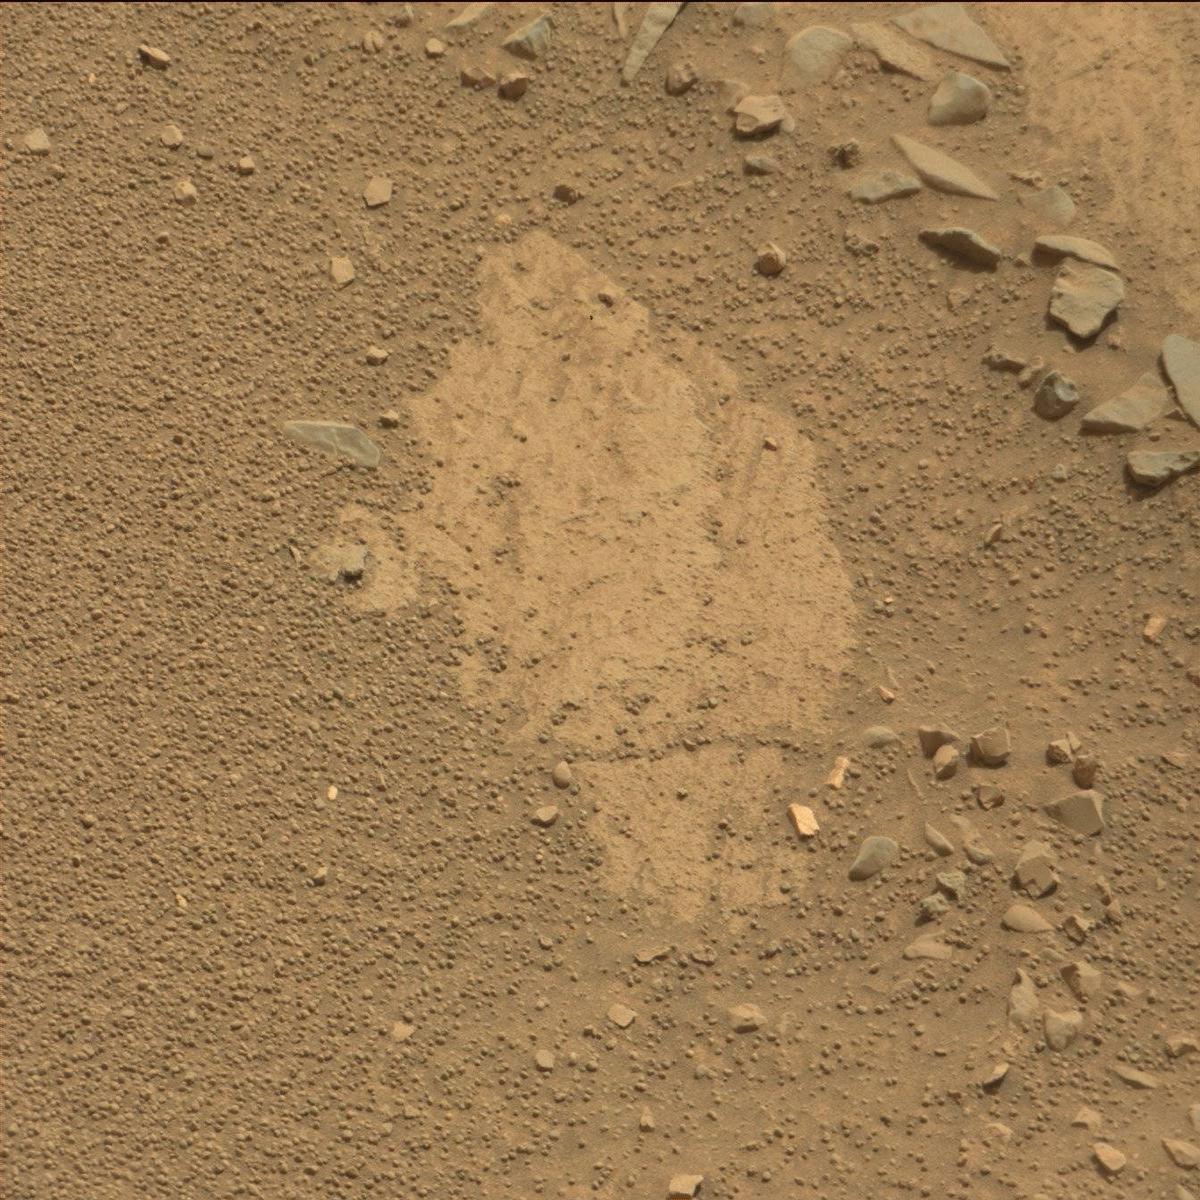
Terrain classes present: Bedrock, Rock, Sand / Soil